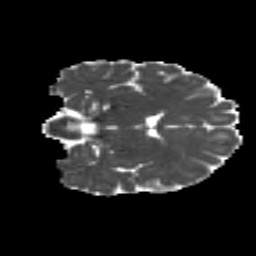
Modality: MD
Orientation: coronal
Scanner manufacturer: siemens
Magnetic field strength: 3 T
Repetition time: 4.16 s
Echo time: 0.0806 s